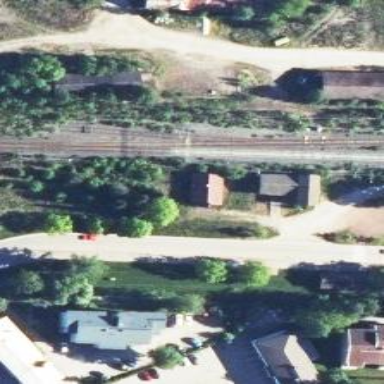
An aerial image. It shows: Railway track with electrified contact lines. This is siding track.